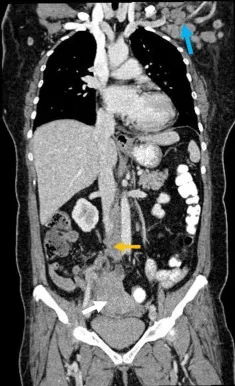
(B) Case B Reformatted coronal image of contrasted CT : Large mass arising from the right adnexa (white arrow), enlarged retroperitoneal lymph nodes (yellow arrow) and enlarged left axillary lymph node (blue arrow).
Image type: radiology (ct)